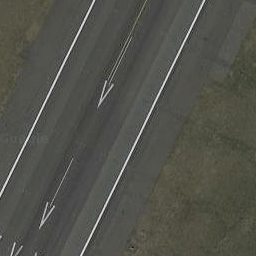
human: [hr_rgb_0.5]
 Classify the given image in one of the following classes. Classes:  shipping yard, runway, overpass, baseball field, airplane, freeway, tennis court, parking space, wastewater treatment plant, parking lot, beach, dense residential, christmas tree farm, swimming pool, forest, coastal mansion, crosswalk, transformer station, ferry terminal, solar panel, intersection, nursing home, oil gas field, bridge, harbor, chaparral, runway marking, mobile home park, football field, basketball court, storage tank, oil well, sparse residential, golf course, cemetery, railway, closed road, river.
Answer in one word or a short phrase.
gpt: runway